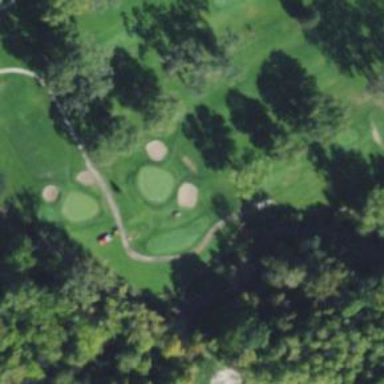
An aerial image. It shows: Path for both road and golf.